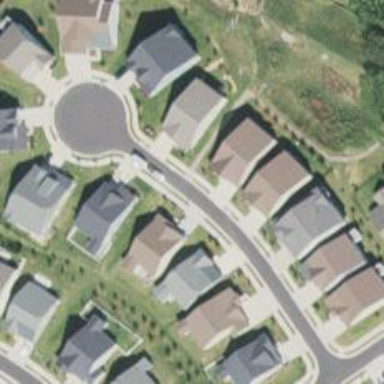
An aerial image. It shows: Residential road.